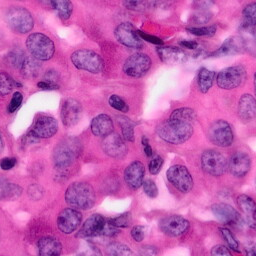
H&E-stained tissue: Pancreatic